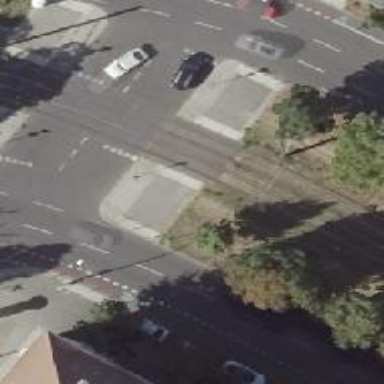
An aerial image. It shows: Uncontrolled tram crossing.